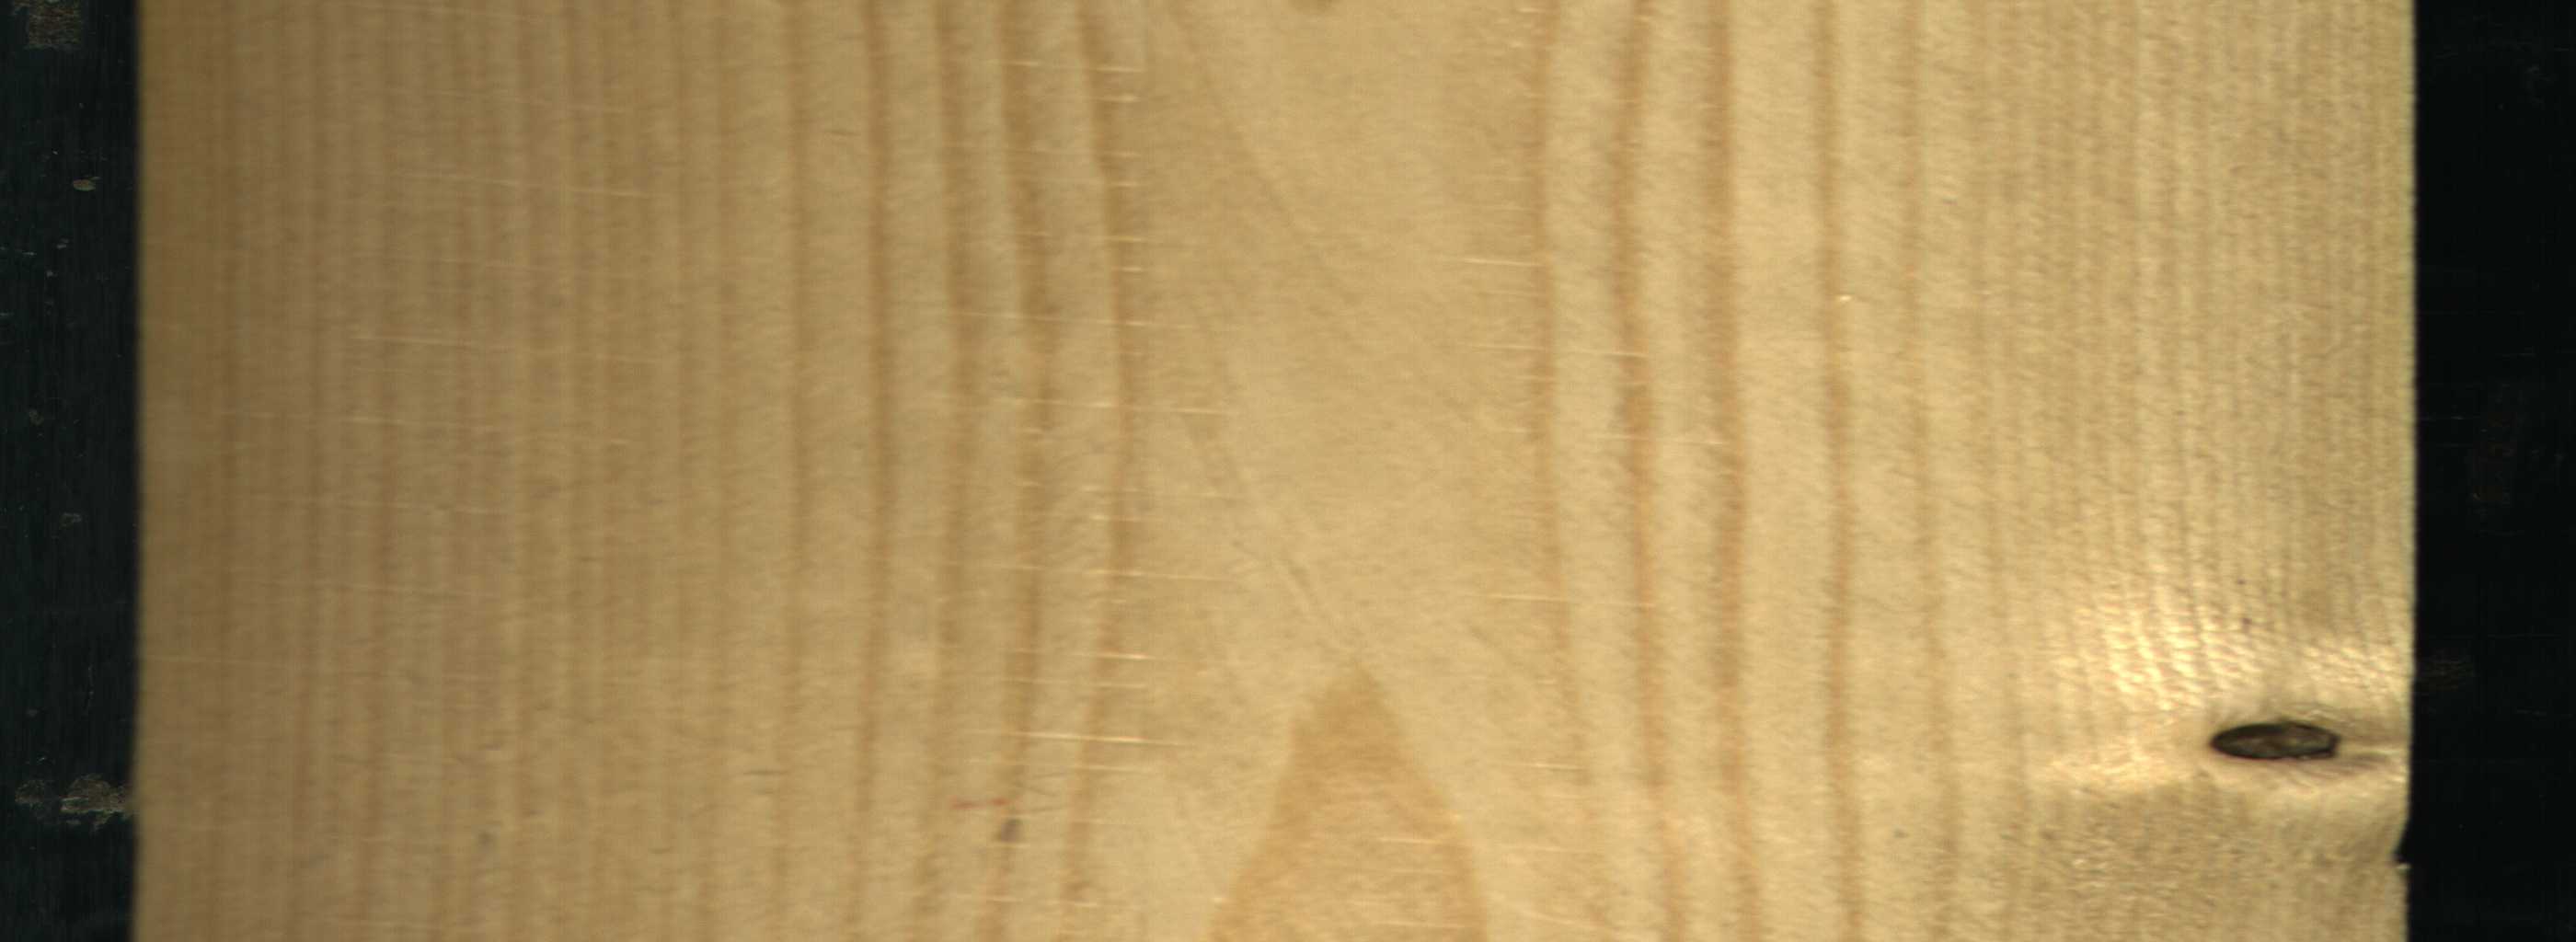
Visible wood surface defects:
Dead_Knot